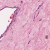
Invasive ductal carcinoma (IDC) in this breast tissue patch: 0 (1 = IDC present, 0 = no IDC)